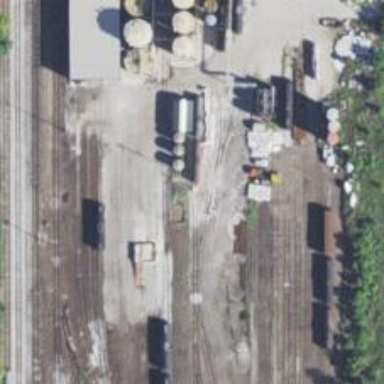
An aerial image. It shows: Rail spur service.